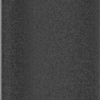
Label: dusty